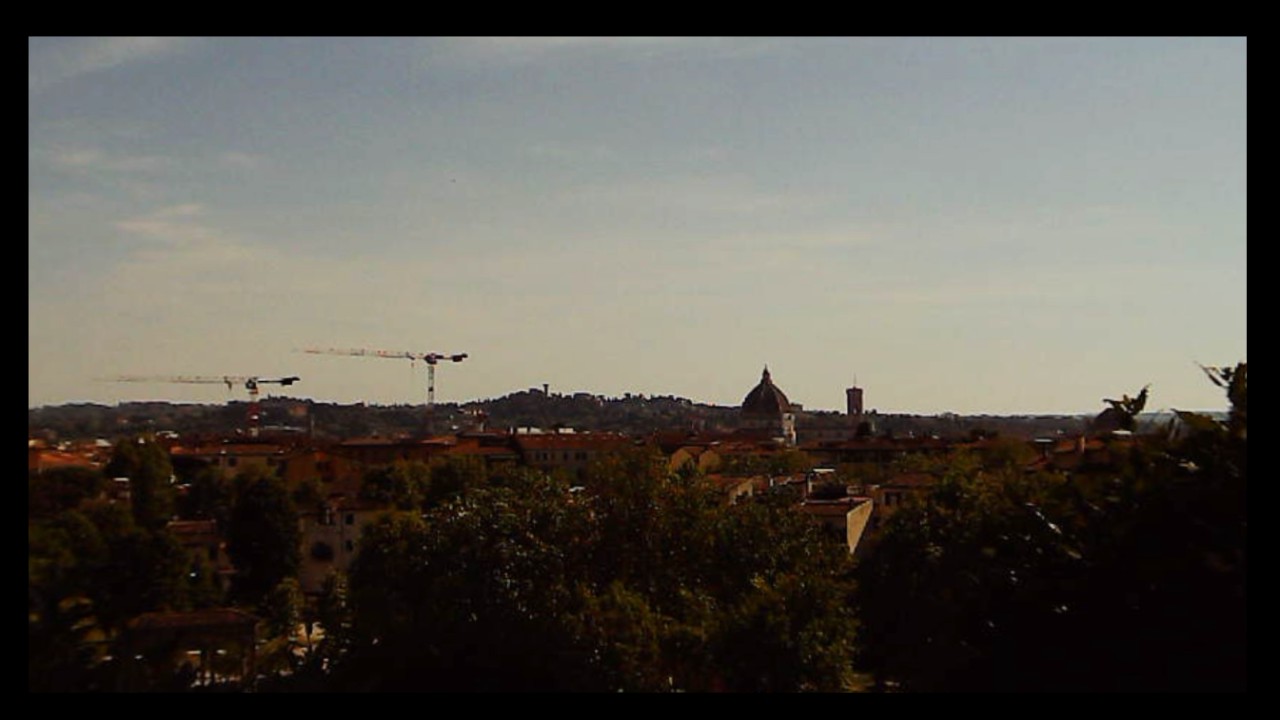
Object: DarwinFPV cineape20